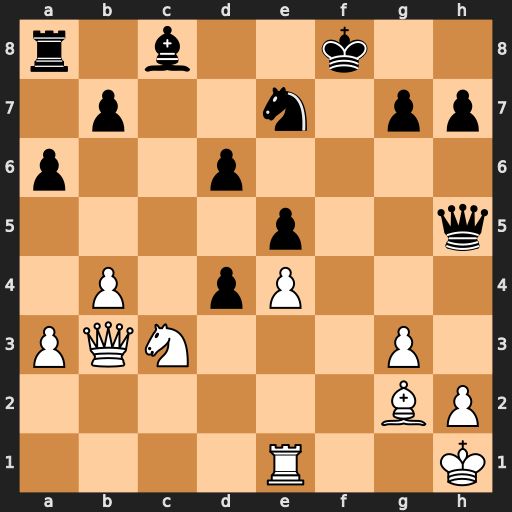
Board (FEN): r1b2k2/1p2n1pp/p2p4/4p2q/1P1pP3/PQN3P1/6BP/4R2K
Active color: w
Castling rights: -
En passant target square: -
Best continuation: Rf1+ Ke8 Nd5